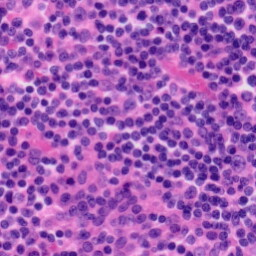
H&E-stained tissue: Tonsil